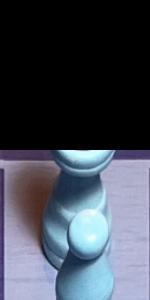
Label: Queen_White